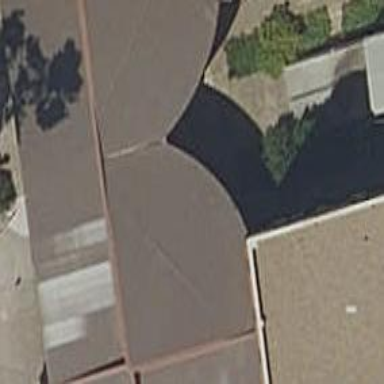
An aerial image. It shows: Building with flat roof.